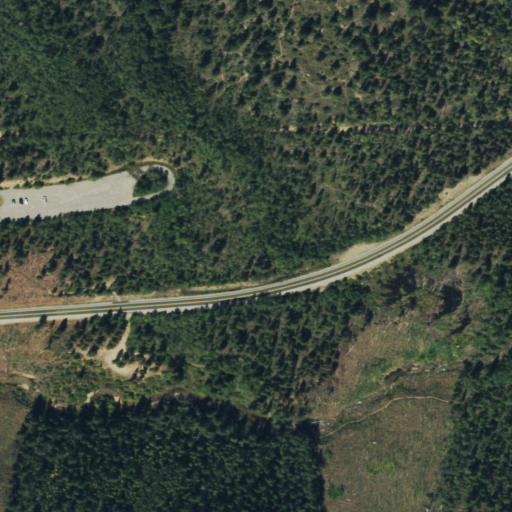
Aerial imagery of valley in Colorado named Harris Gulch containing deciduous forest, evergreen forest, woody wetlands, low intensity development, mixed forest, grassland, shrub, herbaceous wetlands, open development, and medium intensity development